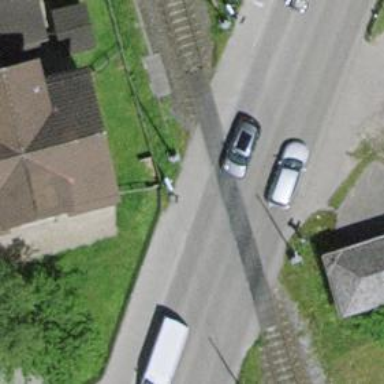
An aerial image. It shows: Level crossing on the railway with lights and full barrier.